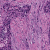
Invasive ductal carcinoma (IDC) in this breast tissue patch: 1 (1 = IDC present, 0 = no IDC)